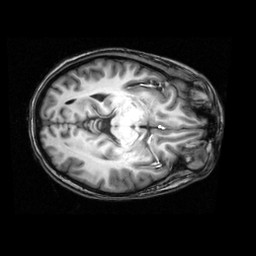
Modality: T1w
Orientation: axial
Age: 20
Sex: female
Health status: healthy
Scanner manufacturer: philips
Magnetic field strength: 3 T
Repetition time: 0.008 s
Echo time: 0.0037 s